Interaction volume radius: 5 \u00c5
Interaction volume height: 10 \u00c5
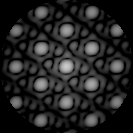
Disorder parameter: 0.00422